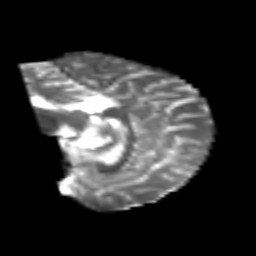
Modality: T2w
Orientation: sagittal
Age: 25
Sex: male
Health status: healthy